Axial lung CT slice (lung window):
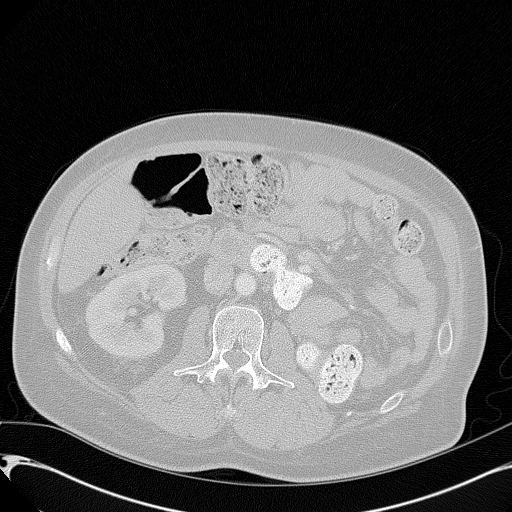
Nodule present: no